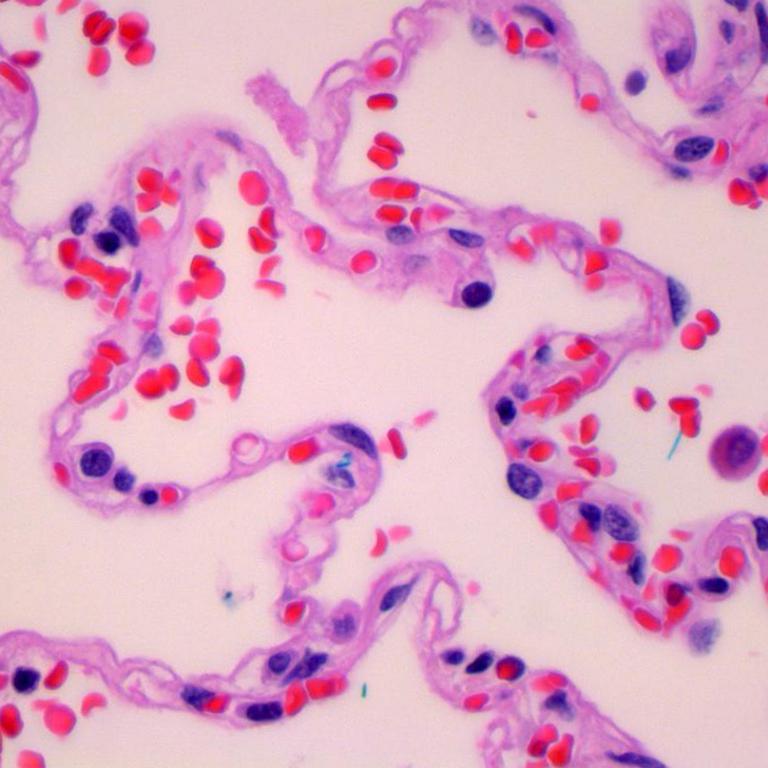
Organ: lung
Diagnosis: benign